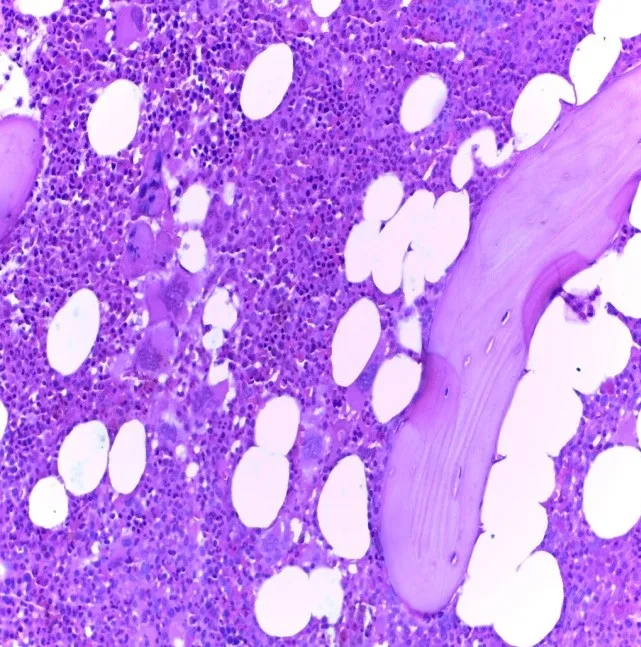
BMB Hypercellular marrow, megakaryo-granulocytes proliferation, clustered polymorphous atypical megakaryocytes (HE stain, ob x20).
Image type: pathology (h&e)